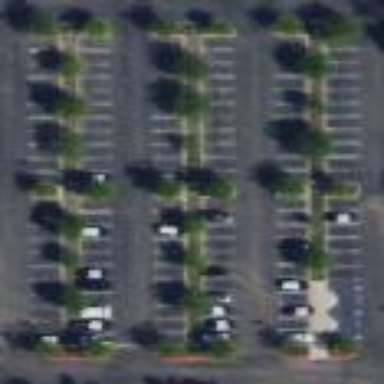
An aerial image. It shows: Road serving as parking aisle.